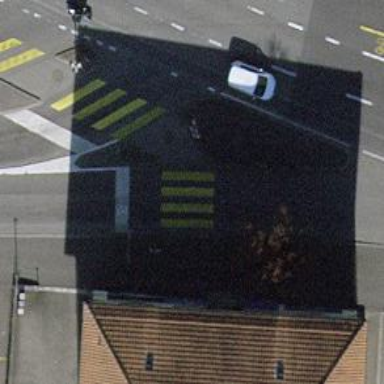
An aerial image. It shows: Road with traffic signals.